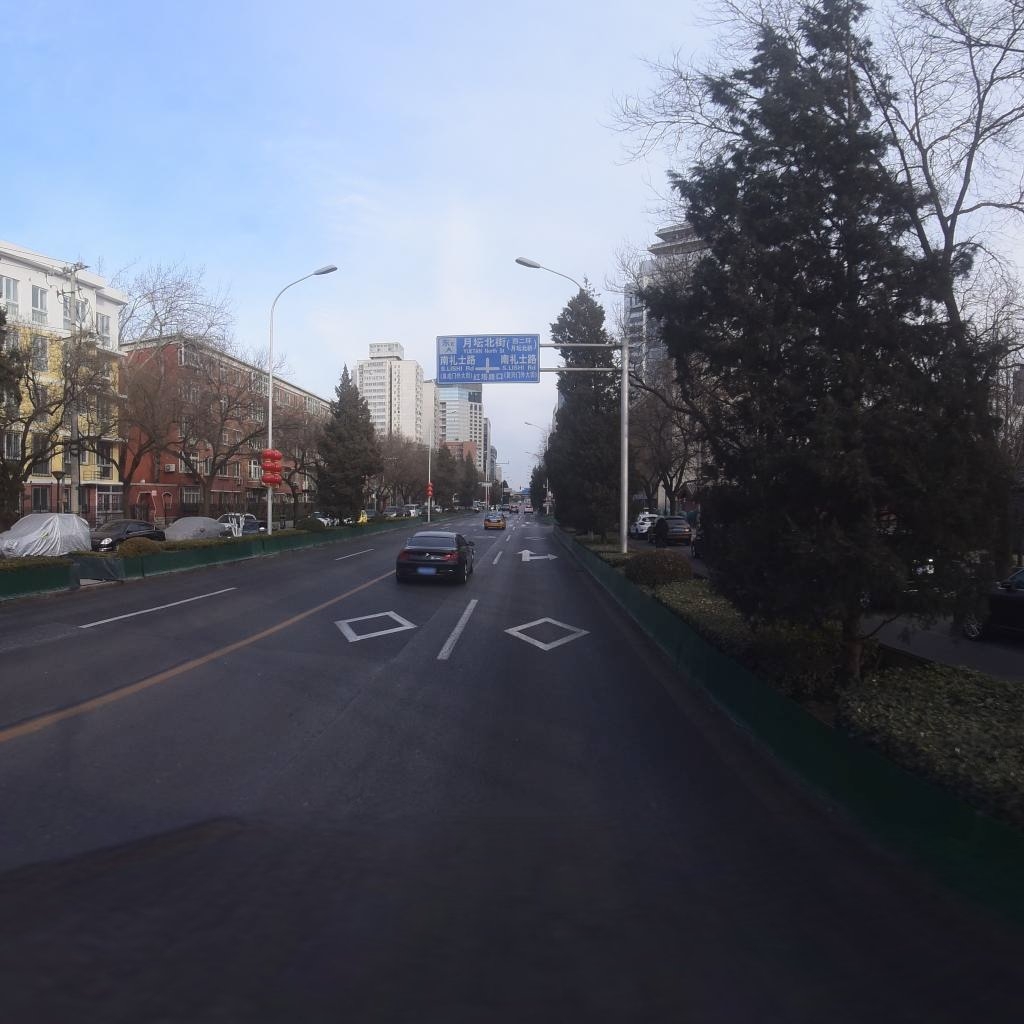
Region: Xicheng
Road damage annotations: longitudinal crack